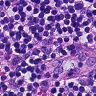
Metastatic tissue present: no